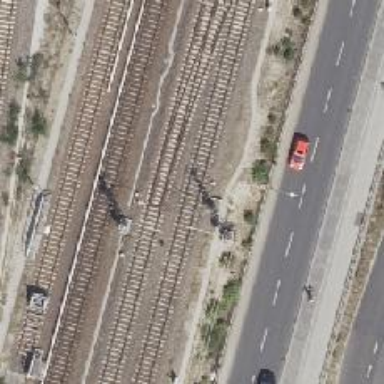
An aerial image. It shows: Railway signal.